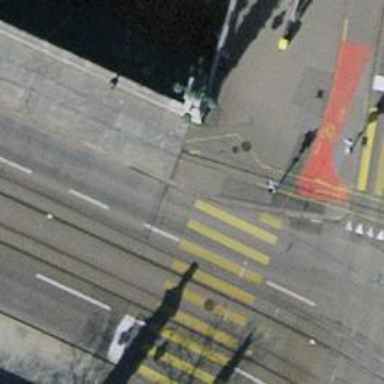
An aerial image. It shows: Kerb barrier.